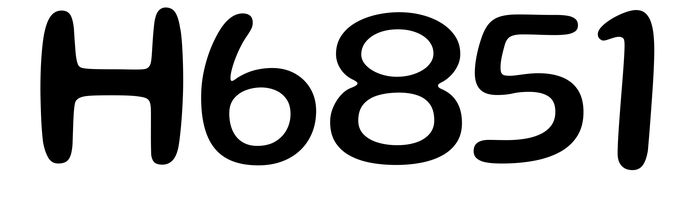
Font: Gluten_Regular